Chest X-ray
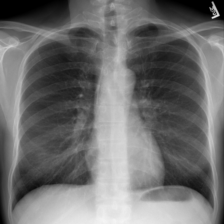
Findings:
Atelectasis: negative
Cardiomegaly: negative
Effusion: negative
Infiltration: negative
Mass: negative
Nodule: negative
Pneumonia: negative
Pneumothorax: negative
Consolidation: negative
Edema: negative
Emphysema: negative
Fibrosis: negative
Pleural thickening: negative
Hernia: negative